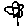
Label: flower